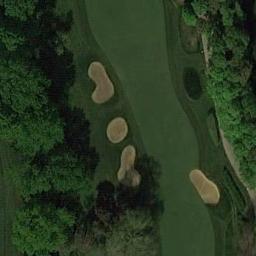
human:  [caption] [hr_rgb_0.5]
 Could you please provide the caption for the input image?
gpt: Many trees are near the golf course .

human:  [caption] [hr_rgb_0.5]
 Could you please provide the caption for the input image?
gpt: There are several bunkers and many trees on a large green lawn on the golf course .

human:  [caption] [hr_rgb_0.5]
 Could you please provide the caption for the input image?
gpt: There are six bunkers scattered along the road .

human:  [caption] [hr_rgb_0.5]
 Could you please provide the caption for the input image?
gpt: The golf course has a fairway, Some barrier trees and sandpits and some barrier trees are on both sides of the fairway .

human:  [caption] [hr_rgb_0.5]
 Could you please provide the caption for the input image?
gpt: There are four bunkers and a lake on the golf course .